Question: I present 'UIAlertController' with 'UIAlertControllerStyleActionSheet'. It has two actions initially, but after presenting the controller I have an asynchronous action that - when done - adds a new option to the sheet. Unfortunately adding new action doesn't affect presented 'UIAlertController'. Additionally, when rotating the device I've got bug from the screenshot below.

How to refresh already presented UIAlertController?
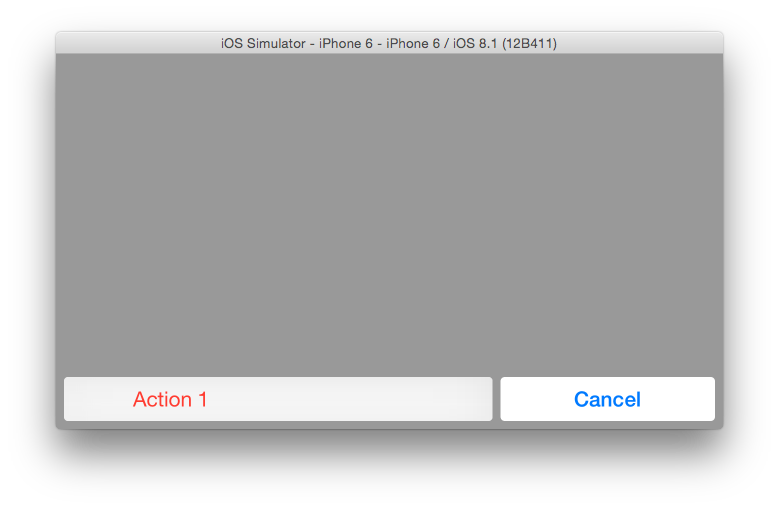
Answer: You can't. Instead, provide all the actions you will ever need, and enable/disable them as appropriate.